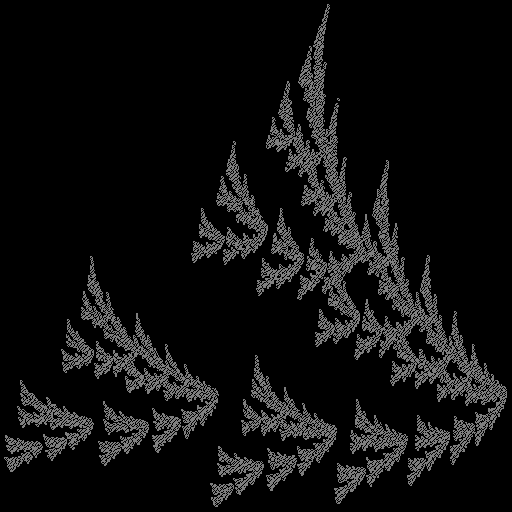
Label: watersprite